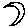
Label: moon